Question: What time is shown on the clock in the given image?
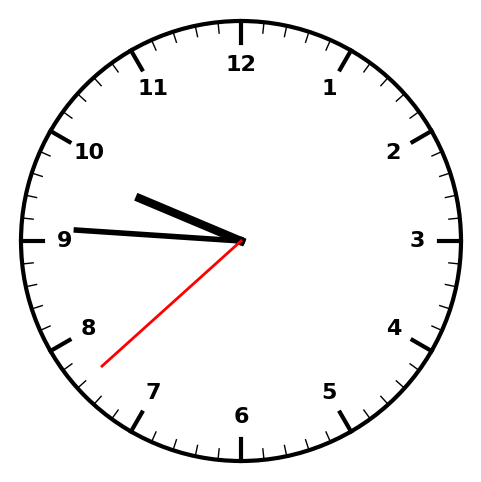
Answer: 09:45:38